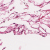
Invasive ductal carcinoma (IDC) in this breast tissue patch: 0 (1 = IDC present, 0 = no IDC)